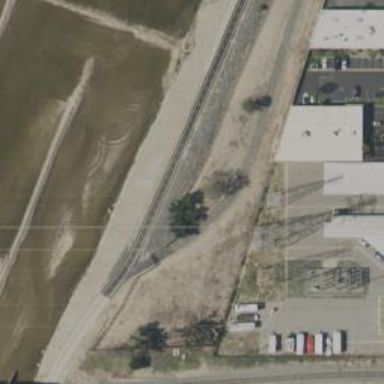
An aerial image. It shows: Cycleway.